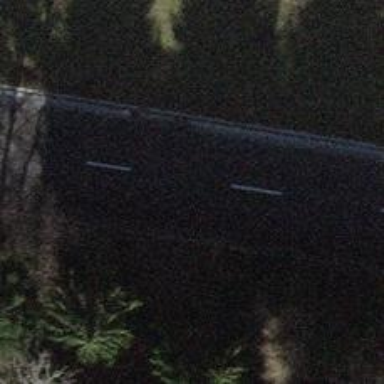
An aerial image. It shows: Tertiary road with asphalt surface.